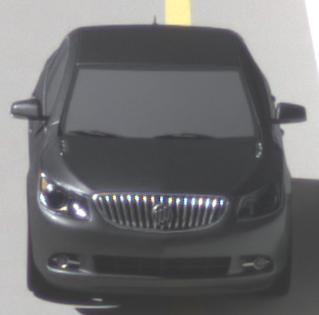
Make: Buick
Model: LaCrosse
Detailed model: Gen. 2
Model produced from: 2009
Model produced until: 2016
Doors: 4
Color: gray
Road condition: dry road
Daytime: morning or afternoon
Contrast: high contrast